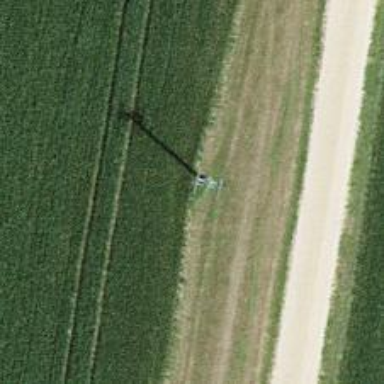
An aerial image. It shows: Minor power line.